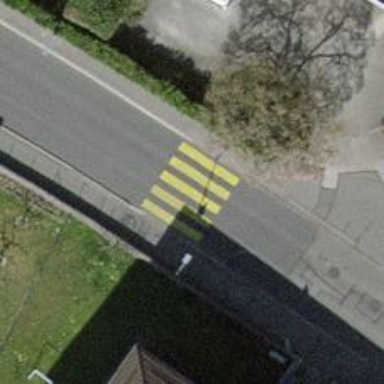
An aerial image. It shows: Uncontrolled road crossing.